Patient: sex F, age 37
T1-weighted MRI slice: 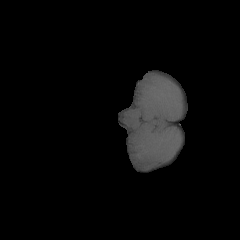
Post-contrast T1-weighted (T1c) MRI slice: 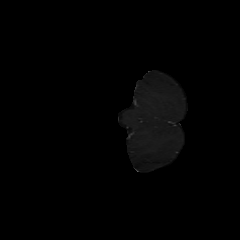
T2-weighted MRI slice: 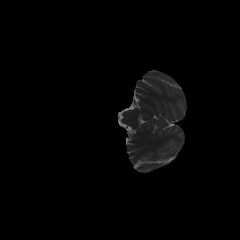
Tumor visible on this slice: no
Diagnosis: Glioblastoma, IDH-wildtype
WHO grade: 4